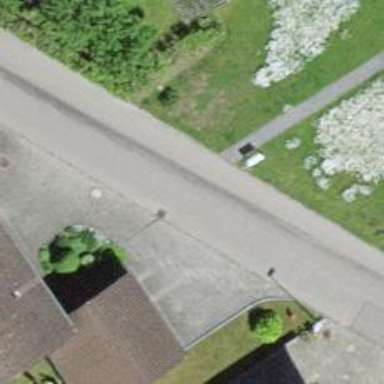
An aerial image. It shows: Asphalt road designated as living street.